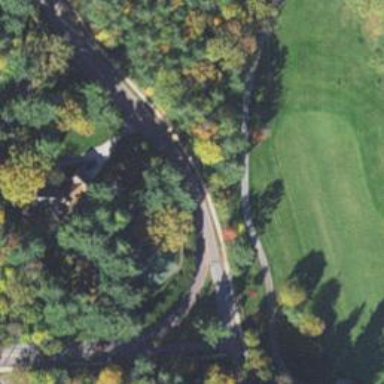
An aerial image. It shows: Path used for both walking and golf.